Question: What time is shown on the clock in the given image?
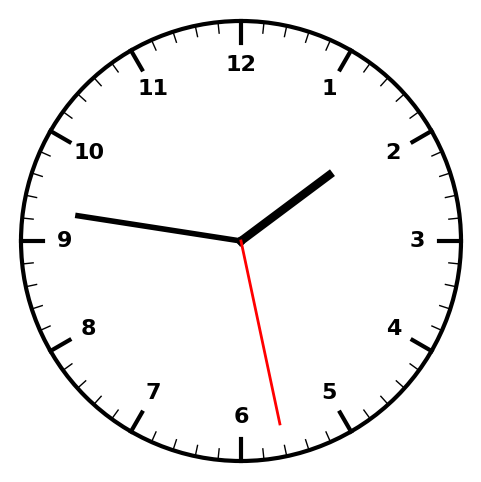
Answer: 01:46:28